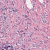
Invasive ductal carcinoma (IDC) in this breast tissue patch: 0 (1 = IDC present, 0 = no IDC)